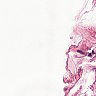
Metastatic tissue present: no